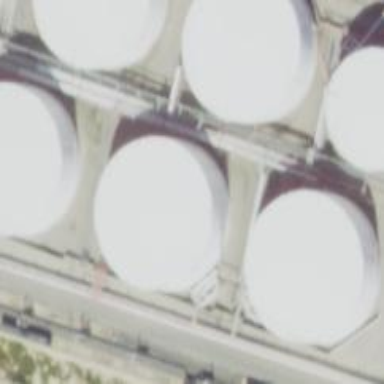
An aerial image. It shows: Storage tank which is man-made.